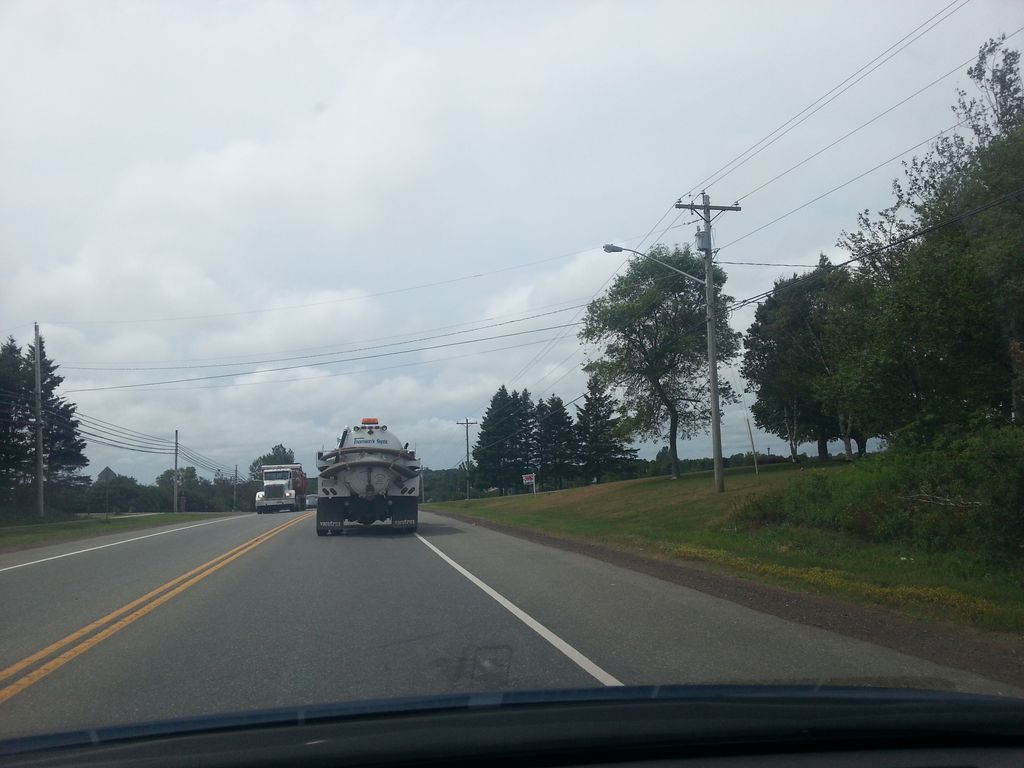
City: charlottetown